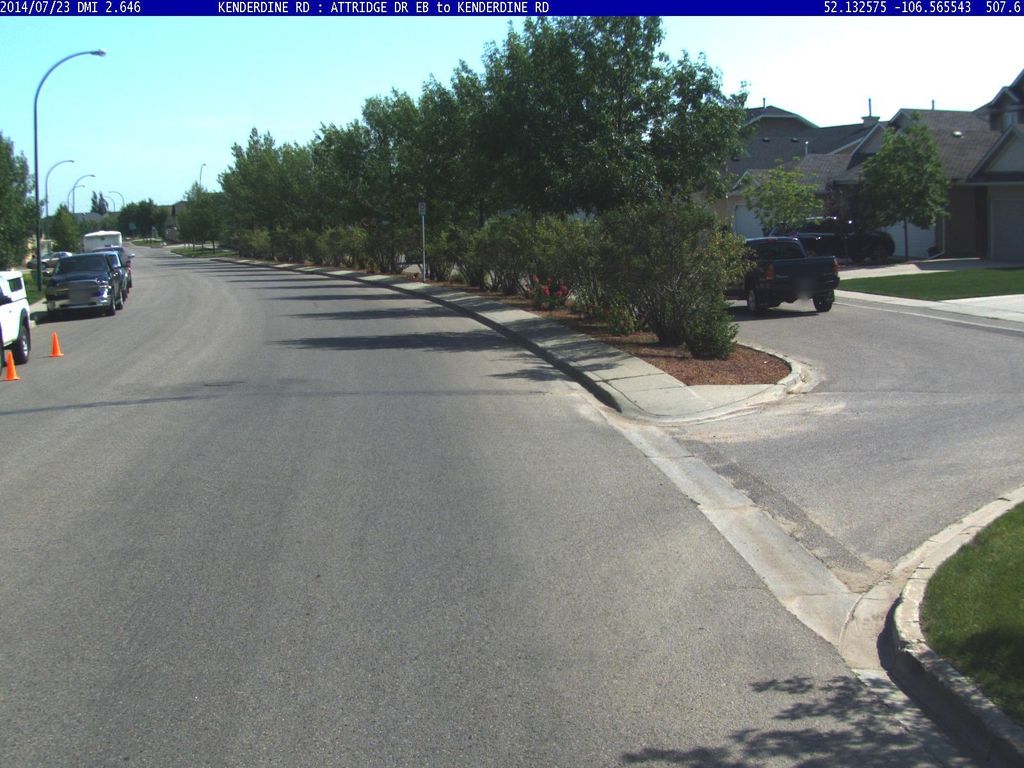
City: saskatoon